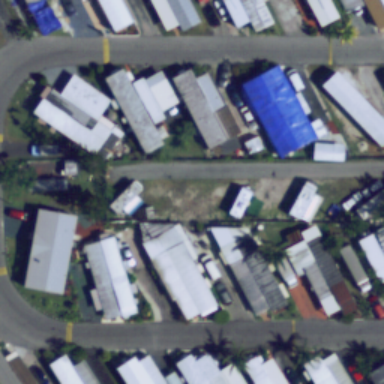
Many mobile homes arranged neatly in the mobile home park .